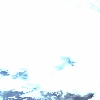
Label: sunburn